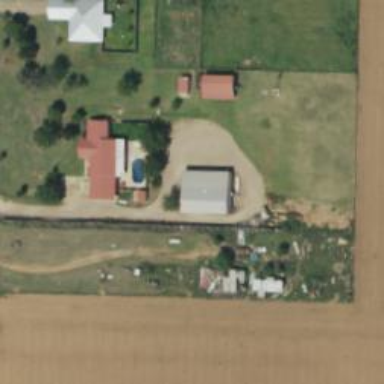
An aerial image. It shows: Driveway.